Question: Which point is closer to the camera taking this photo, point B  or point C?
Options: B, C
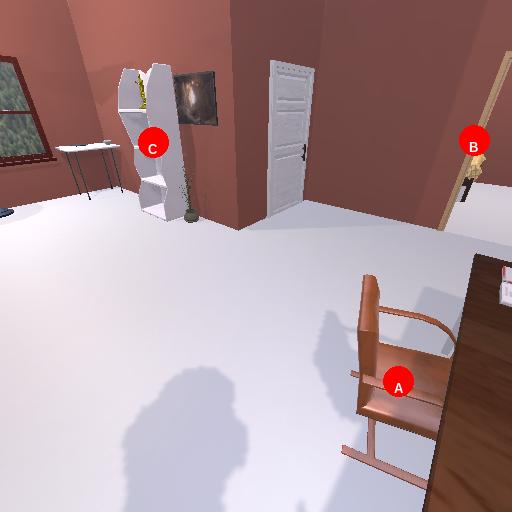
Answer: B